Interaction volume radius: 10 \u00c5
Interaction volume height: 25 \u00c5
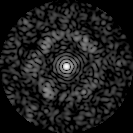
Disorder parameter: 0.7595